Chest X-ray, PA view. Patient: 59 years old, sex M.
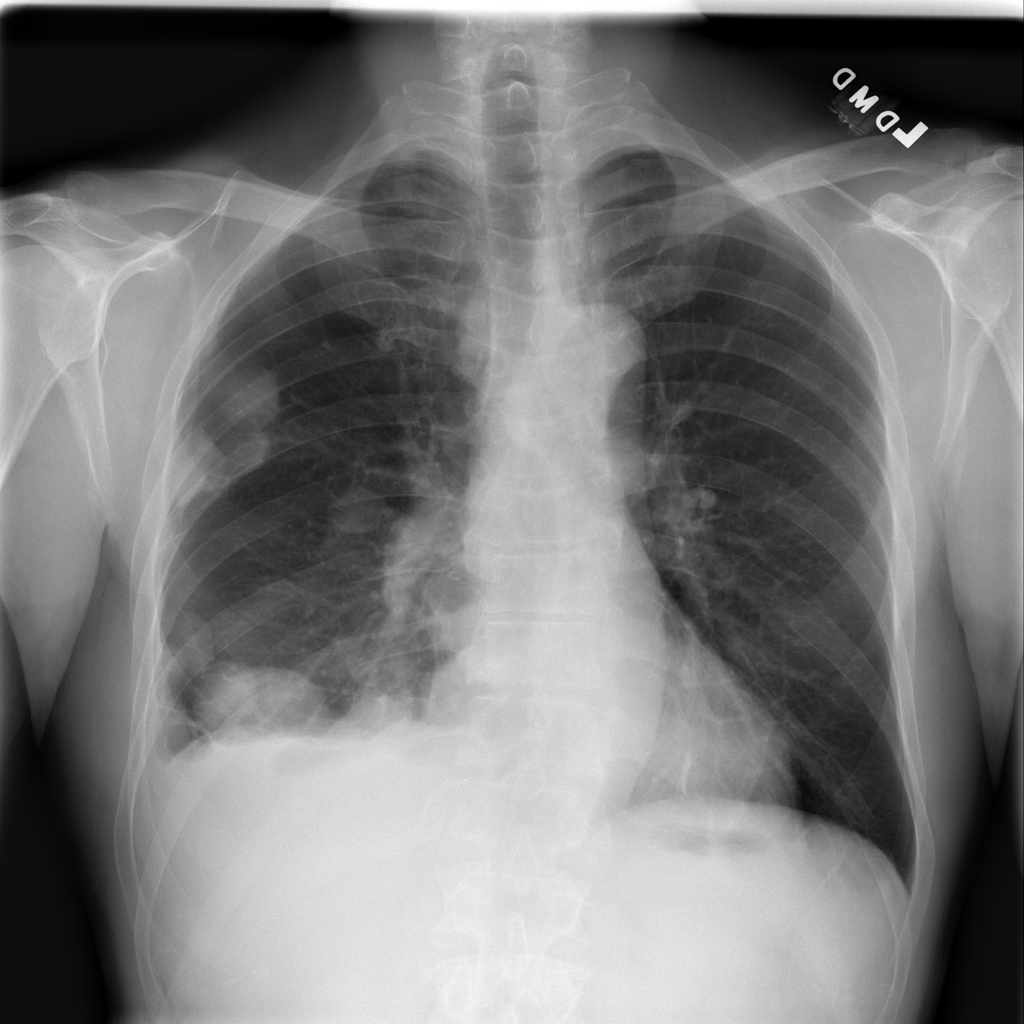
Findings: Effusion, Mass